Question: I have one main image, composited from other images overlapped with z-index. Lets say we have a bathroom, and i have separate images for the floor, for the walls, for the lights, etc. And I build the hole space with z-indexing all of the small parts/images.
I want to detect when my mouse pointer is over a different part of the image, and to alert its name. For example when i'm pointing the floor, script says -> It's the floor.
I try different approaches but no luck at all. There is always some big element that can not be hidden very well with z-index, and its transparent background crosses the other elements, as well as it takes their hover events.
'''
$("#floor").attr('title', 'This is the hover-over text for the floor');
$("#floor").on('hover', function () {
console.log('this is the floor!');
});
'''
That's what i use for now -> floor is the id of my DIV IMG element holding the floor image.
This don't works well, because of edges of objects in images, and really i can't cut the images that good or i have triangles and rectangles which goes into another objects/image.
I try something with using canvas, but again i don't like the result, because canvas is wrapping everything in one big window, and can't manipulate each part of the image.
Can some one give me an advice what can i try, or what to use to do this.
See picture:

green is working fine, i get the right hover text, but red is wrong, because it tells me that i'm on WC, and i'm not.. i'm outside of the object and i'm on the floor.That's because it detects the transparent background of WC image.I want to find the exact size of each element. If this can help as example.
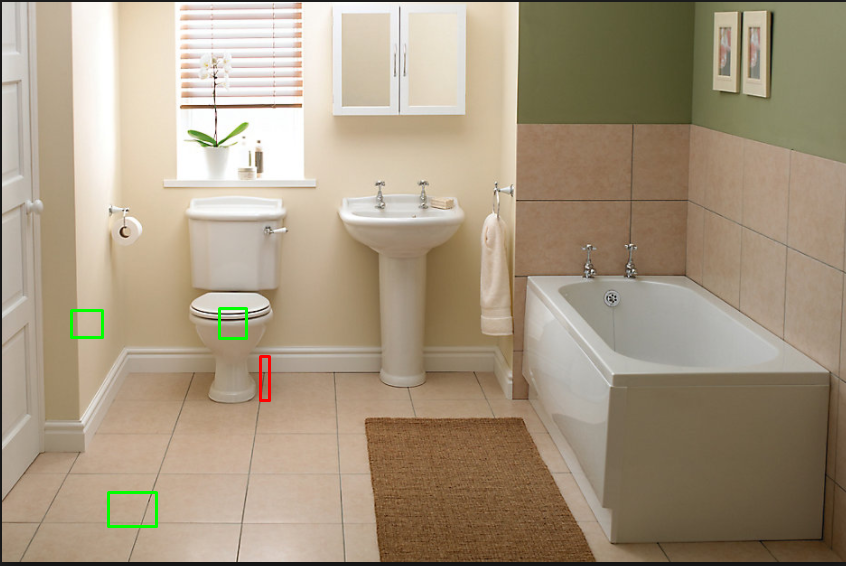
Answer: I think you can you Raphael Javascript Library for this: <URL>